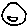
Label: smiley face